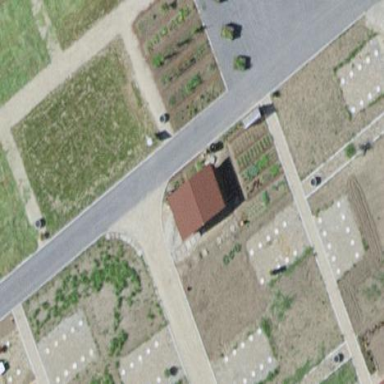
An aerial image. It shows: Plot within allotments.